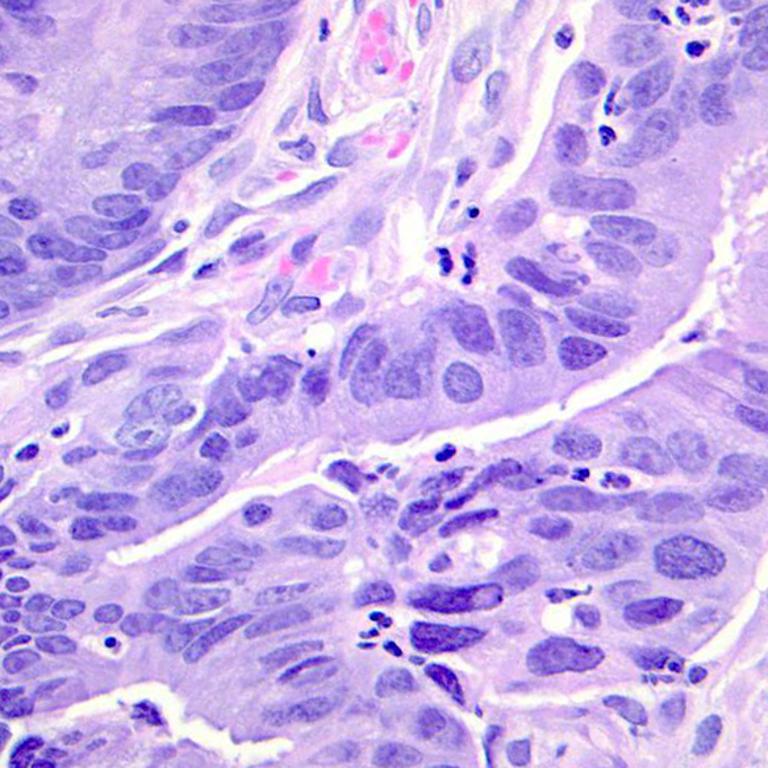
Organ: colon
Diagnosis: adenocarcinomas